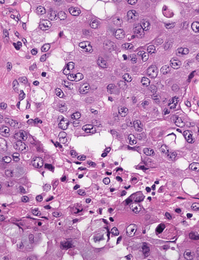
Tumor epithelial tissue: yes
Tumor-associated stroma tissue: no
Normal tissue: no